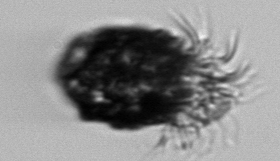
Label: Stenosemella_pacifica